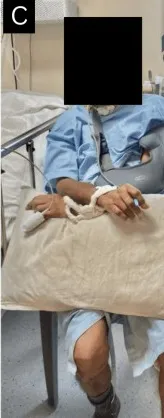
Physical therapy rehabilitation. Sitting on a chair at the bedside.
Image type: medical_photograph (skin_photograph)